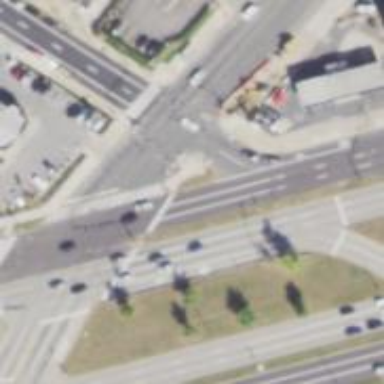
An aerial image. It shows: Marked crossing on footway.